Interaction volume radius: 10 \u00c5
Interaction volume height: 15 \u00c5
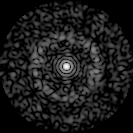
Disorder parameter: 0.8331